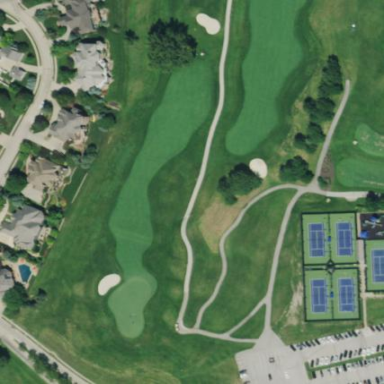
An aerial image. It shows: Golf fairway surrounded by grass.